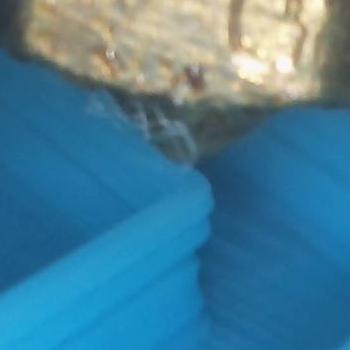
Flow rate: 35%